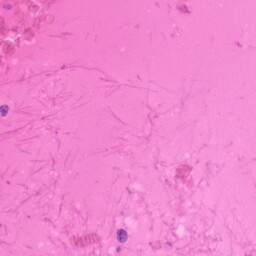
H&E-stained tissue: Colon